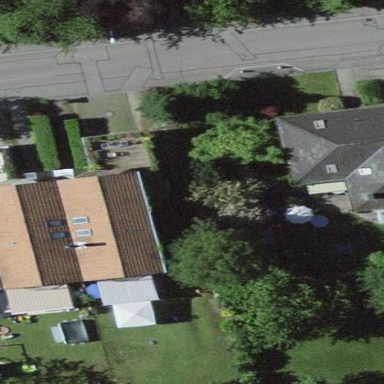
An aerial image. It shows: Terrace building.